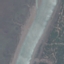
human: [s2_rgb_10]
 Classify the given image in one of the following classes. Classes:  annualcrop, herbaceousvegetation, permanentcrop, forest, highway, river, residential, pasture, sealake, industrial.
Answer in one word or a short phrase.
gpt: River